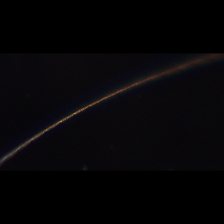
Taxon: Leptocylindrus
Group: Diatoms